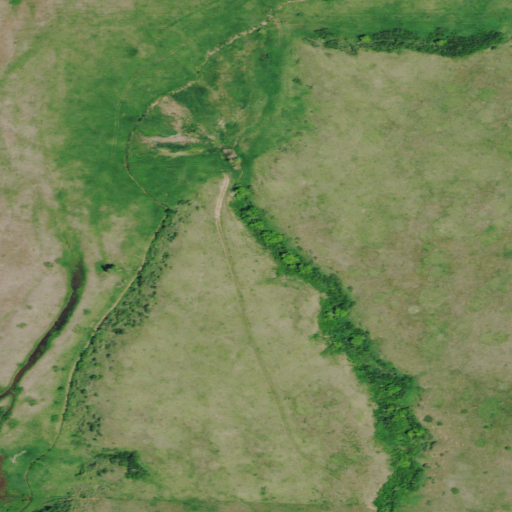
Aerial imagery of valley in Montana named Lotties Draw containing grassland, shrub, and herbaceous wetlands